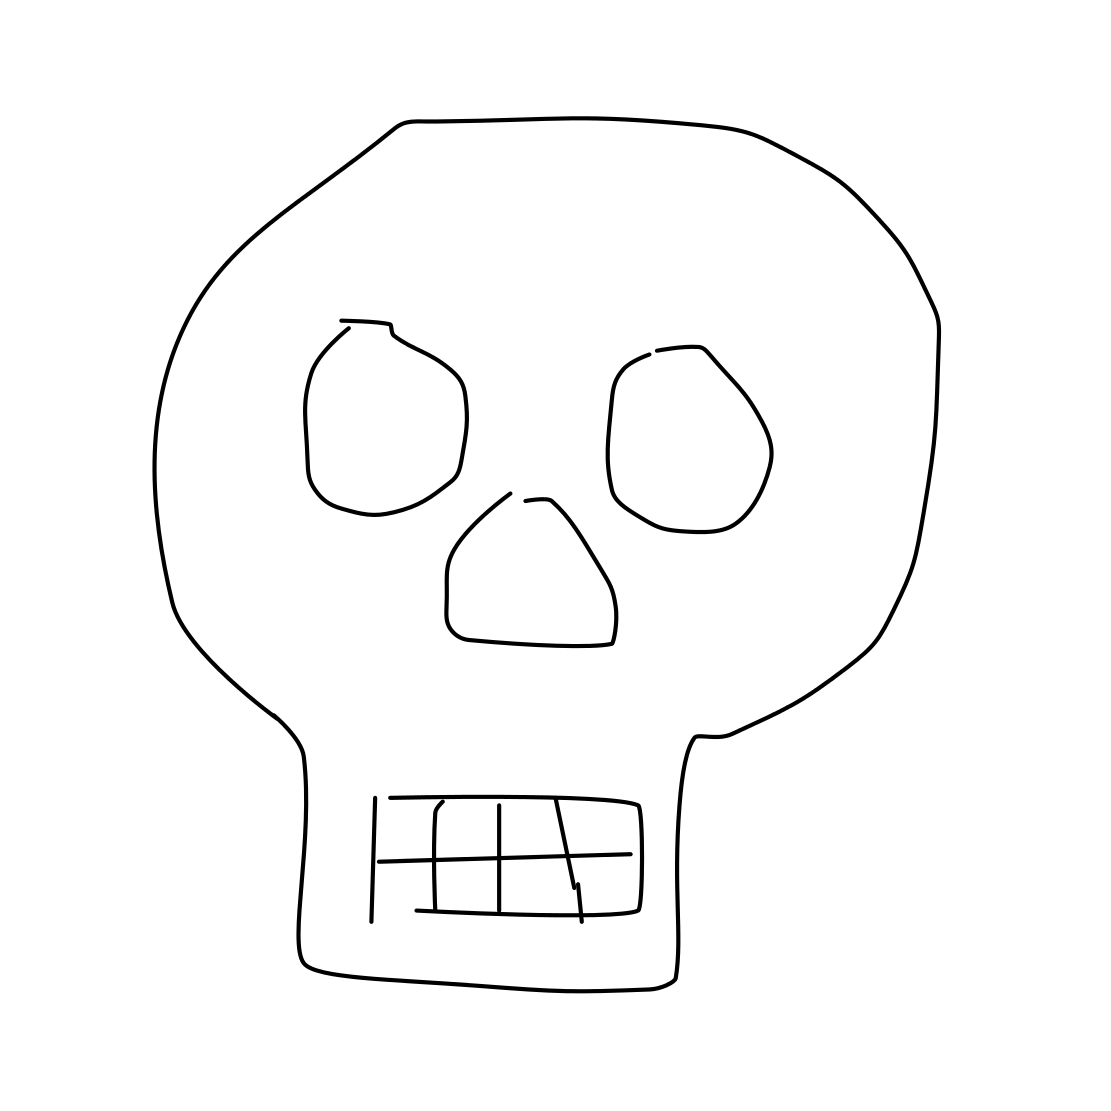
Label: skull